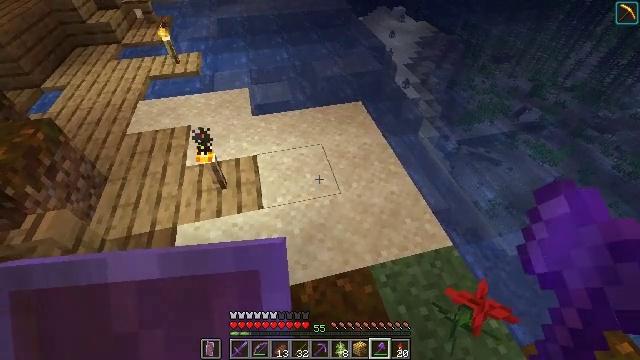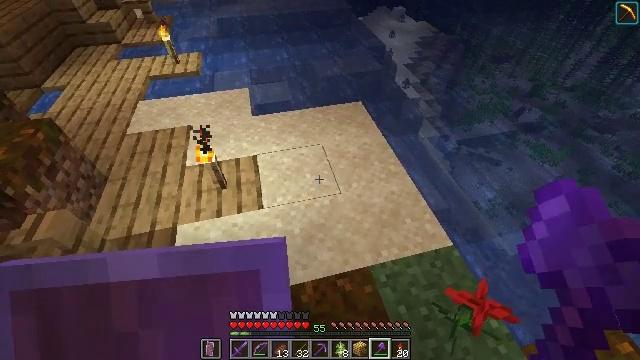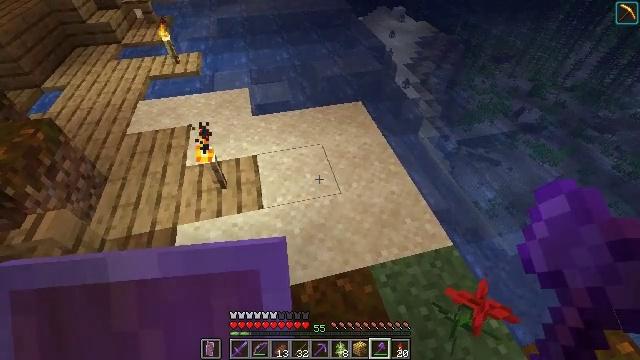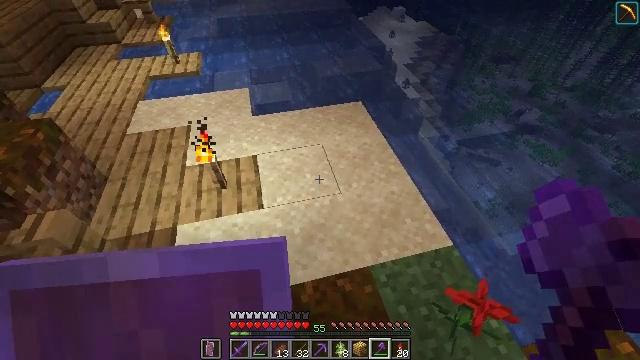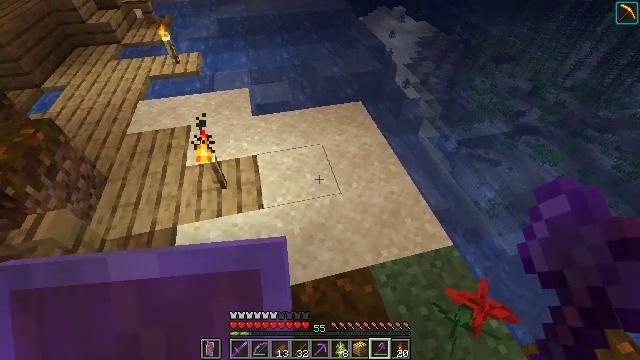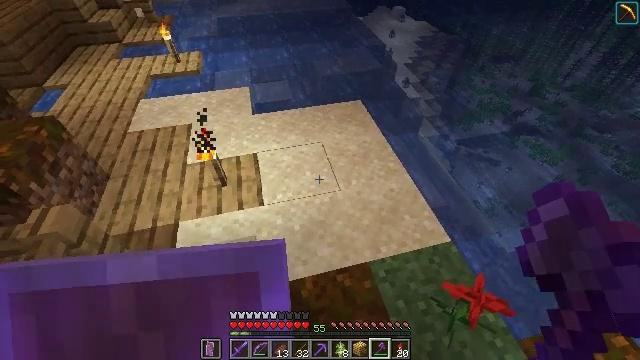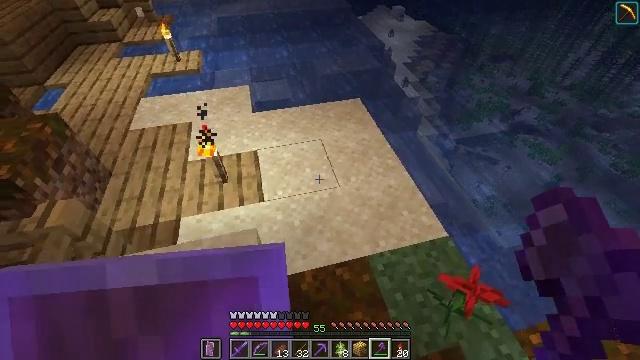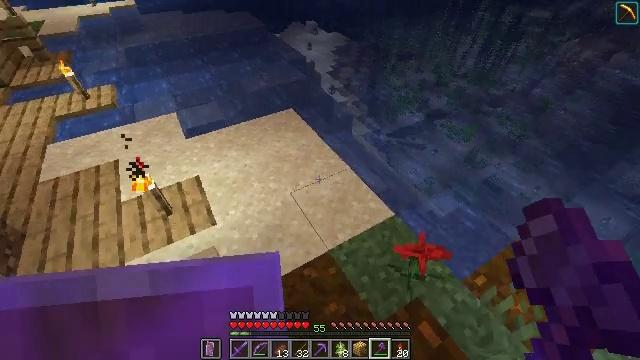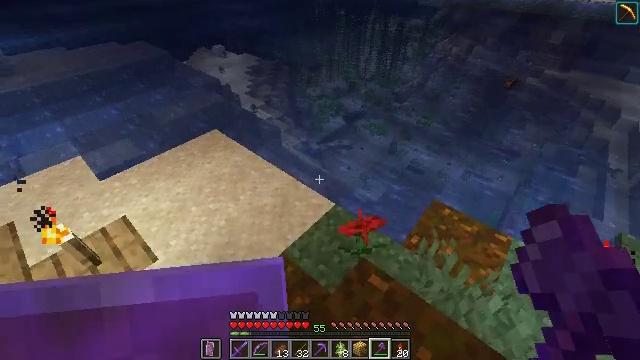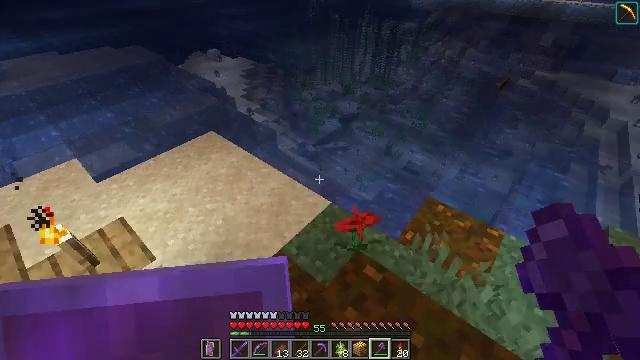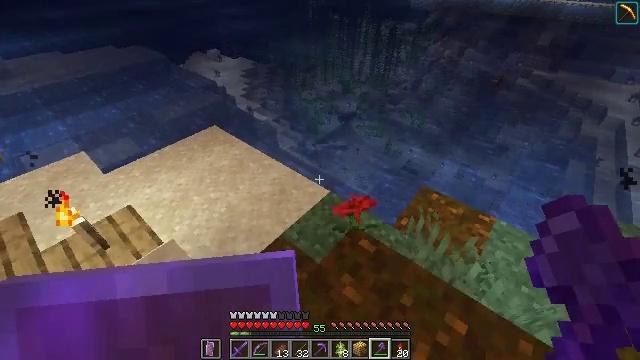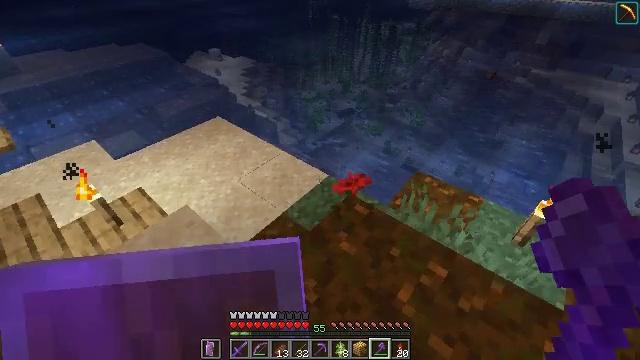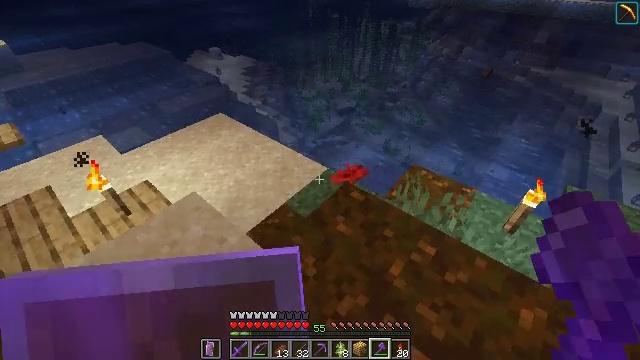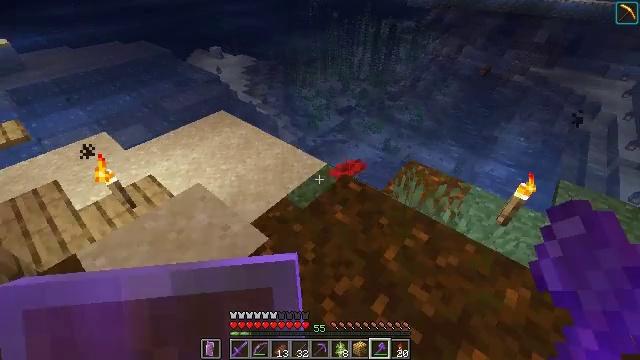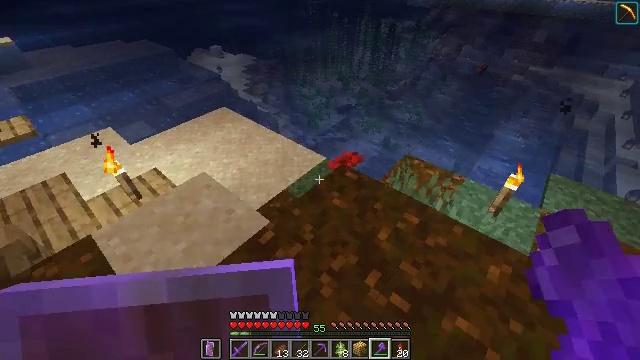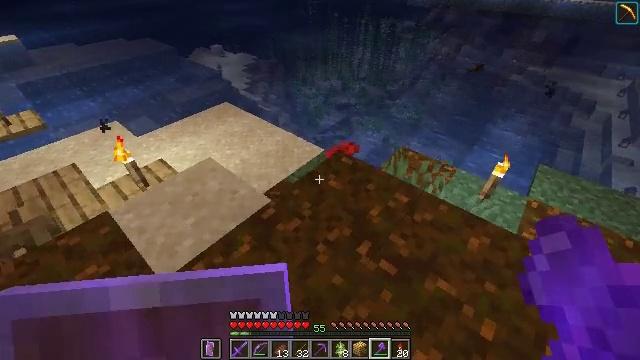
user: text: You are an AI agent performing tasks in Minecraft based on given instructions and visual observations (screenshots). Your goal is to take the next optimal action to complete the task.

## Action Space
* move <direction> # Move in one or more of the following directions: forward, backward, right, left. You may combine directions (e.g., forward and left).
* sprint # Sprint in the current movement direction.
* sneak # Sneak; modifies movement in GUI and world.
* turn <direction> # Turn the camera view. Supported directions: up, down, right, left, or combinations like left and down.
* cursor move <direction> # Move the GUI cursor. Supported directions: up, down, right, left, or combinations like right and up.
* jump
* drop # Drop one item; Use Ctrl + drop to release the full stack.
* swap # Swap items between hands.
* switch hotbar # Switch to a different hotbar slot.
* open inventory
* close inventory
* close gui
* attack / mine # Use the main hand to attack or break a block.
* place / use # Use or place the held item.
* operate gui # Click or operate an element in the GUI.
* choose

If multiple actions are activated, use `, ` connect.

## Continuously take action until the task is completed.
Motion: motion action
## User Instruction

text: Clear birch leaves to get saplings.
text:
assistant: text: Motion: no_op
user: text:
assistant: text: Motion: no_op
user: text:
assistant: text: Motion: no_op
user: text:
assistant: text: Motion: no_op
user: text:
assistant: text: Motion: move back
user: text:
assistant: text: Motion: move back
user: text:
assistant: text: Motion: move back, turn right and up
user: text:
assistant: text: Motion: move back, turn right and up
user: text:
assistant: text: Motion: move back, turn right
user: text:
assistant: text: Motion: move back
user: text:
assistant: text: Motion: move back
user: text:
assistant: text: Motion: move back
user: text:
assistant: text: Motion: move back
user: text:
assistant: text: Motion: move back
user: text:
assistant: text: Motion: move back
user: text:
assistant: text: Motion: move back
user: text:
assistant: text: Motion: move back
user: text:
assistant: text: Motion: no_op
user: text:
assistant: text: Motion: turn up
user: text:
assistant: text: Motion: turn right and up
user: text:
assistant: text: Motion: turn right and up
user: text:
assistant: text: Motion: turn right and up
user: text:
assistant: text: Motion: turn right
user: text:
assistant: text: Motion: no_op
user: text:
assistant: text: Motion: no_op
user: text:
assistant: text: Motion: no_op
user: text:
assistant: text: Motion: no_op
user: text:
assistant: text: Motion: no_op
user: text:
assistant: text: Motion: no_op
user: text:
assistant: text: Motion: turn left